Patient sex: M
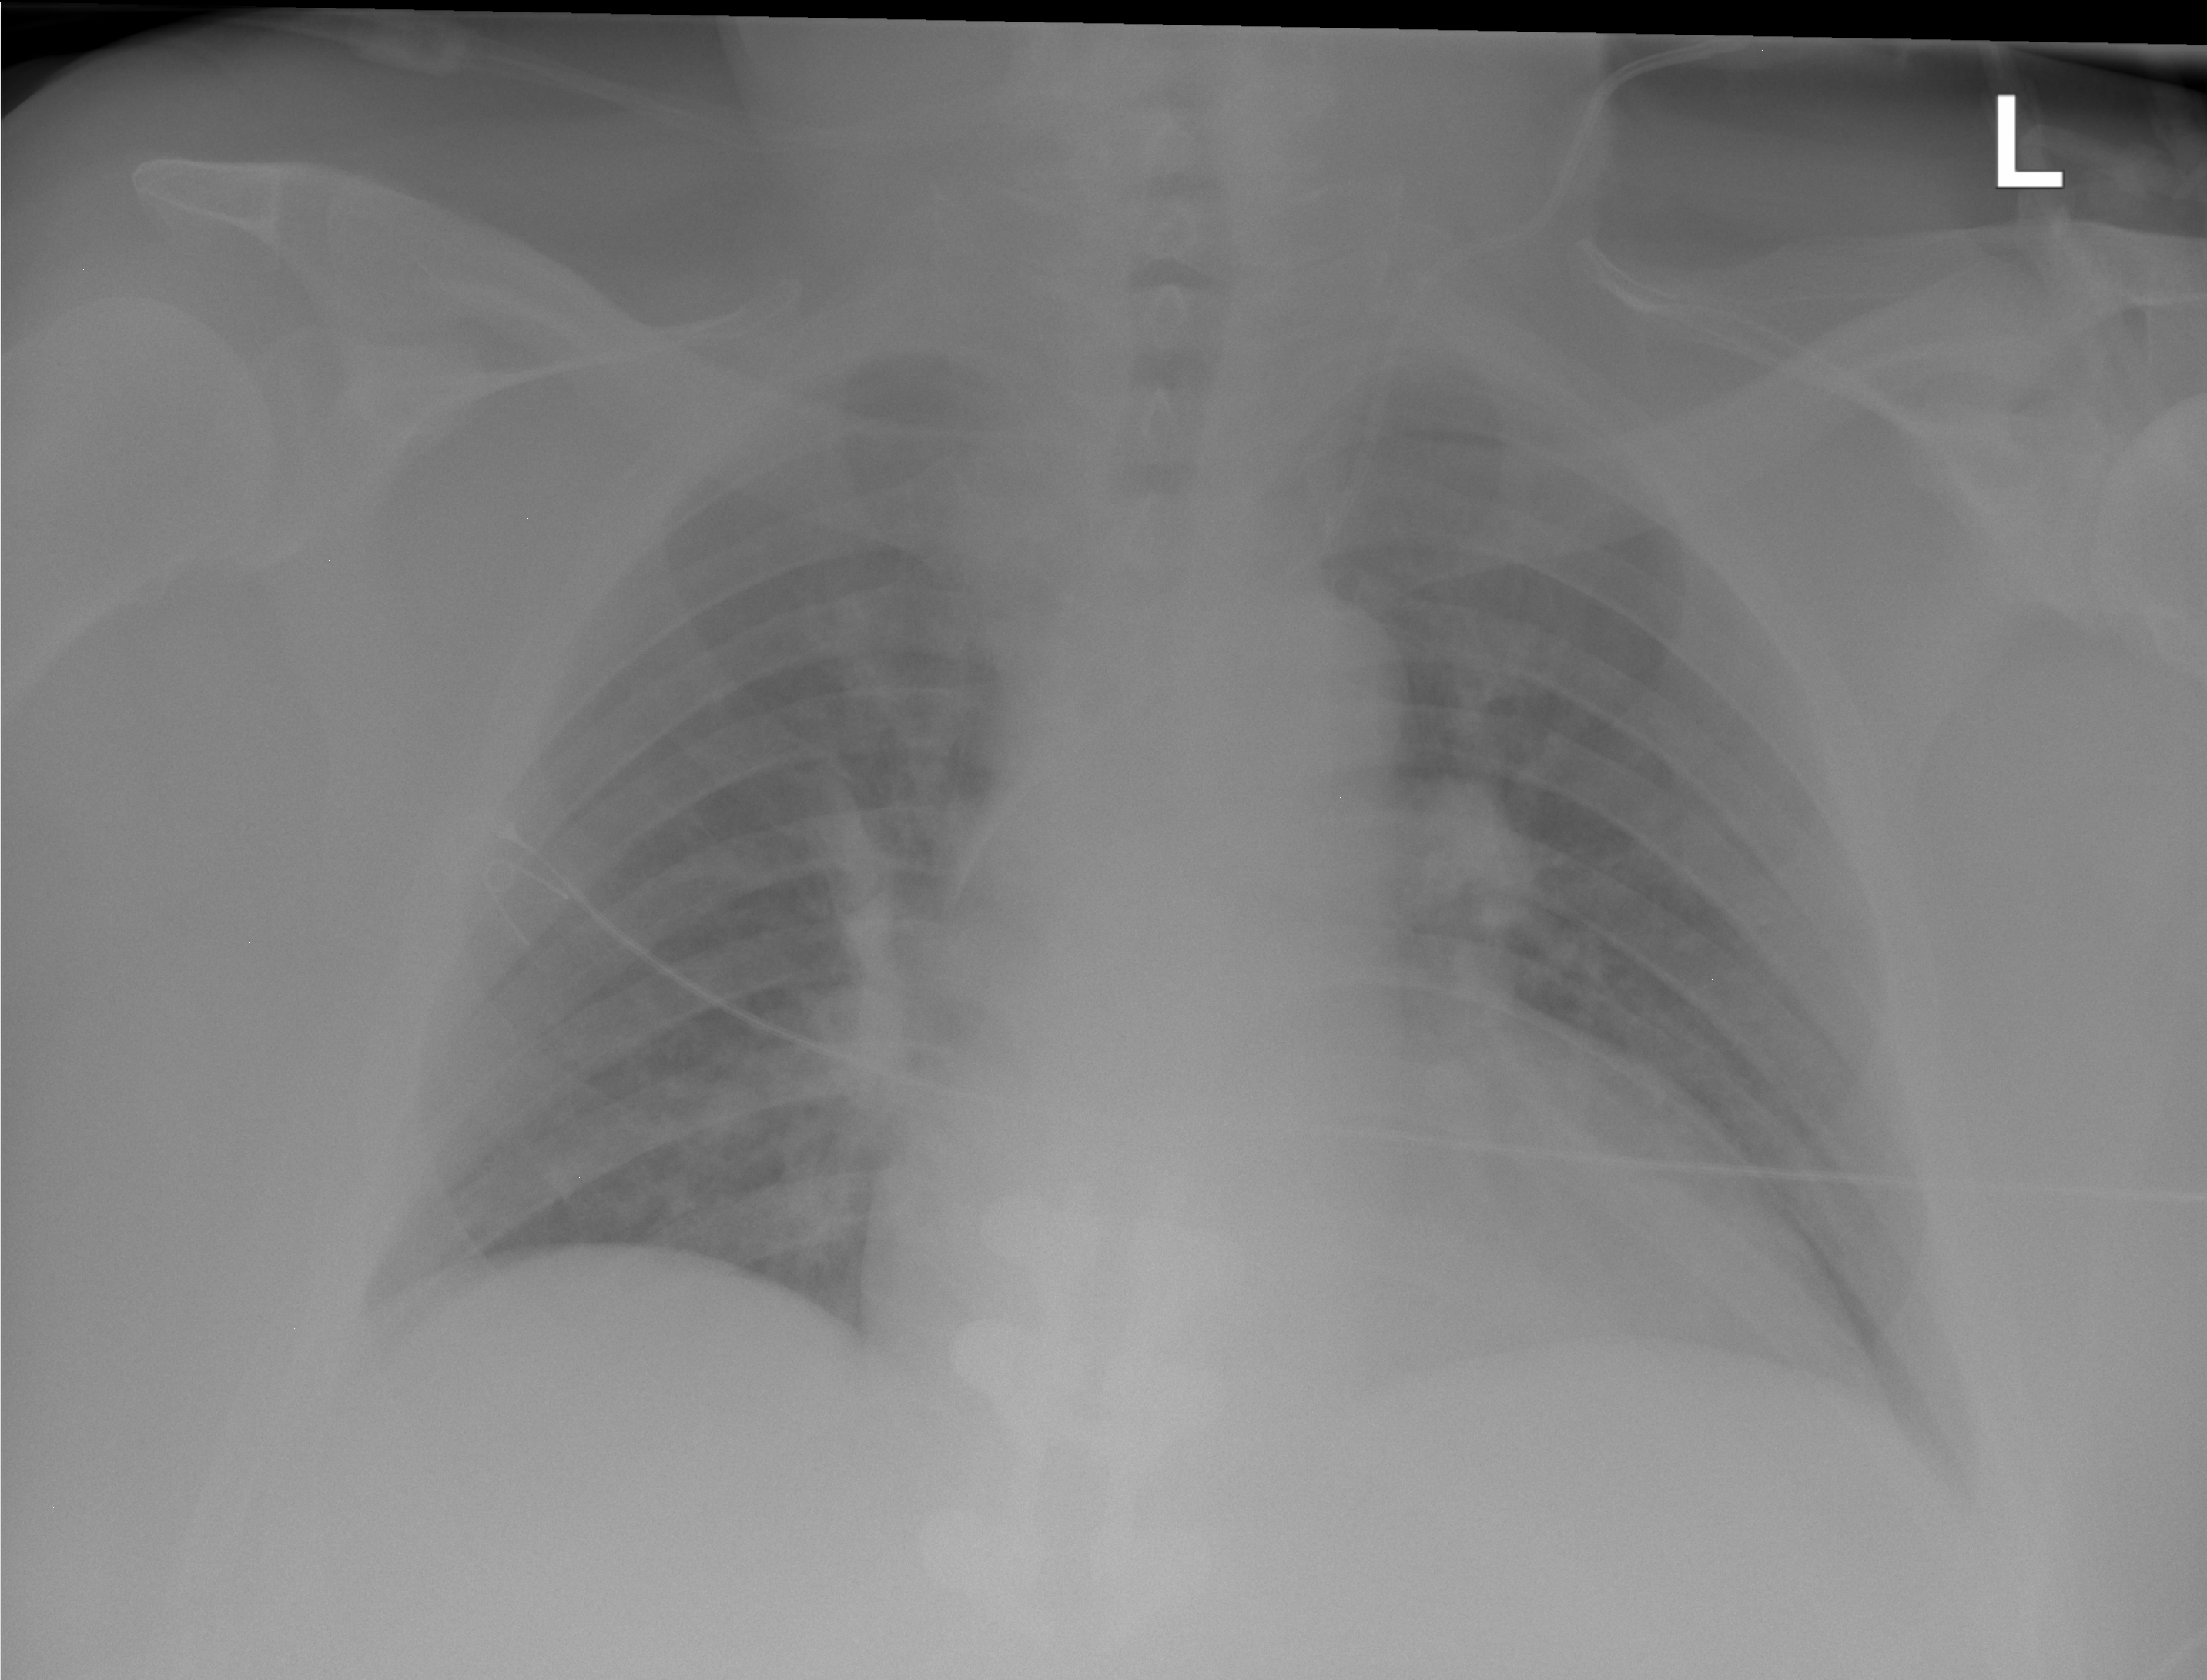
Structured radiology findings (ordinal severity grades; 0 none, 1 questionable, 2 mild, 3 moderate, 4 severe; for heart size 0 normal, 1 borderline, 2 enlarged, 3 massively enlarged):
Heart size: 2
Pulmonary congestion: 2
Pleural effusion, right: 0
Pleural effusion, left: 0
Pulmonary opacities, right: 0
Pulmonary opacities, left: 0
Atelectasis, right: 0
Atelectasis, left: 0